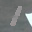
Label: 1